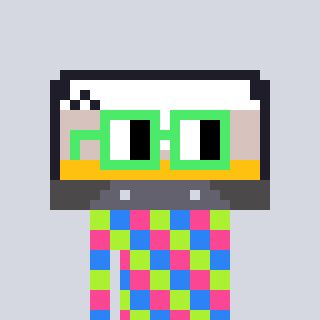
a pixel art character with square light green glasses, a cassette tape-shaped head and a blue-colored body on a cool background